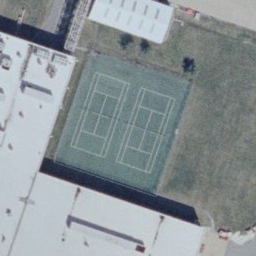
Label: tennis court